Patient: sex M, age 54
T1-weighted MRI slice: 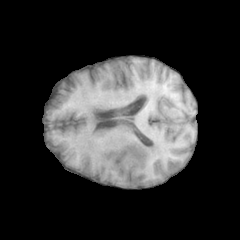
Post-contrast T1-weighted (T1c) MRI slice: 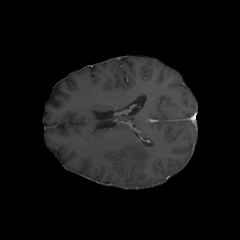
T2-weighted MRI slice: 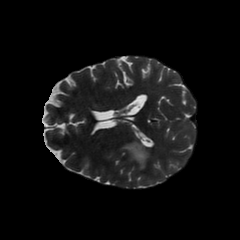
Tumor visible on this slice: yes
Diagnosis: Glioblastoma, IDH-wildtype
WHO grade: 4